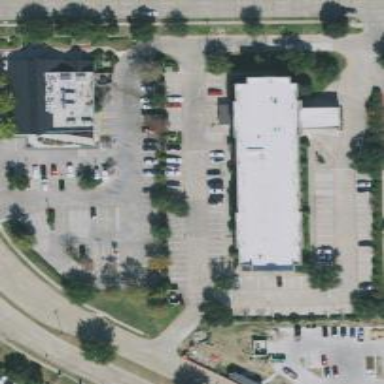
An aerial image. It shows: Car rental facility.